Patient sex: F
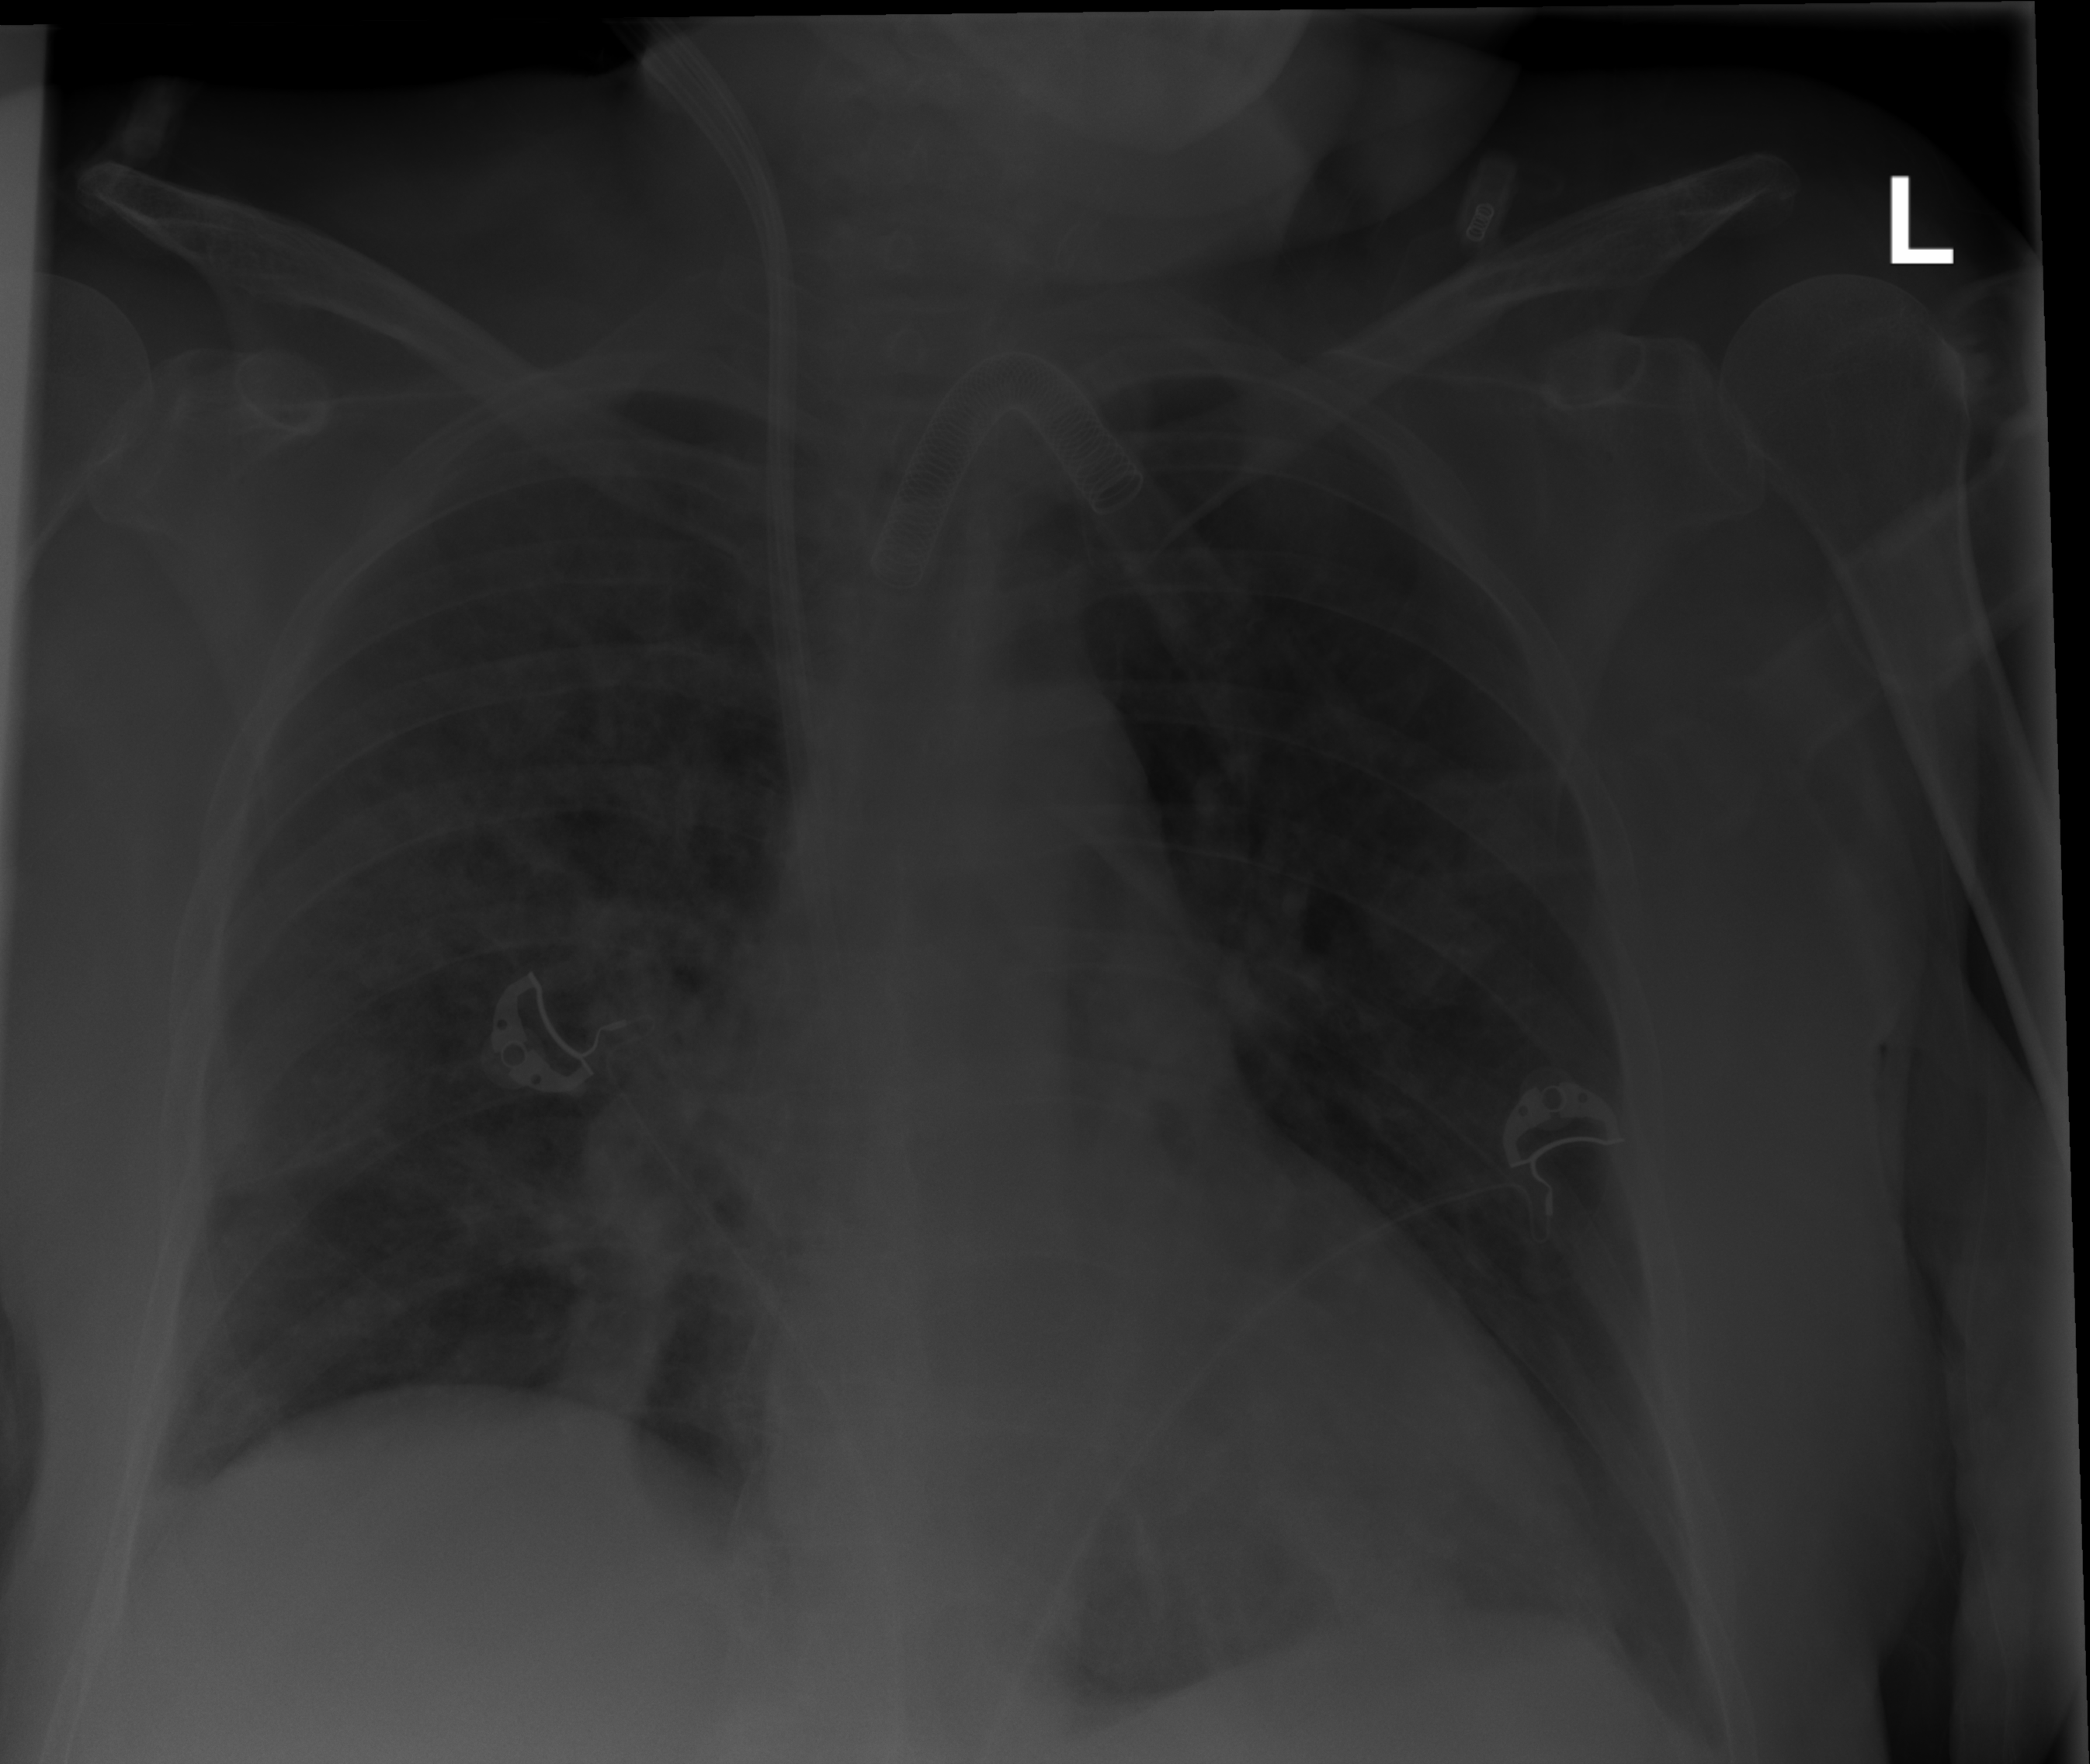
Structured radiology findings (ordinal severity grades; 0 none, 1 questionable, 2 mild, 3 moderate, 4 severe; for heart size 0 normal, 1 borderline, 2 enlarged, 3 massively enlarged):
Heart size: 1
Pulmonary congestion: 0
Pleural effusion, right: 2
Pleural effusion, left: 0
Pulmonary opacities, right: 3
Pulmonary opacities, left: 2
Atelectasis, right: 2
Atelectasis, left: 0